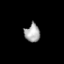
Tissue: prostate
Cell type: Myeloid cells
Senescence score: 0.754
Nuclear area (px): 274
Mean DAPI intensity: 164.336